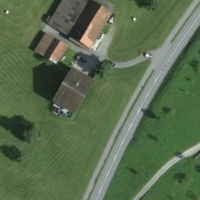
EUNIS habitat code: 24
Species observed at this site:
Rubus caesius